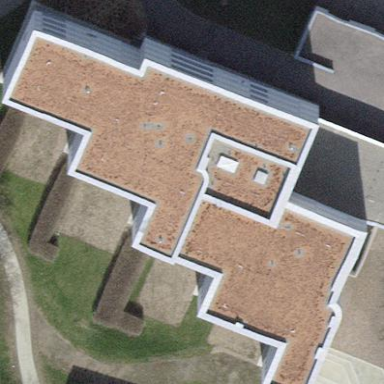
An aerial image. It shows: School building.